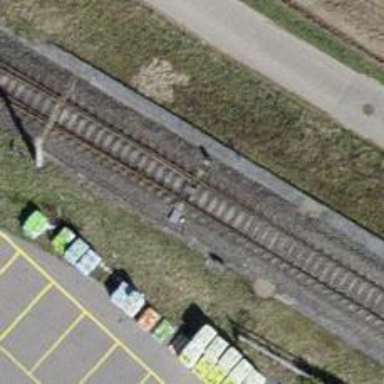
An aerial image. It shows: Railway switch.